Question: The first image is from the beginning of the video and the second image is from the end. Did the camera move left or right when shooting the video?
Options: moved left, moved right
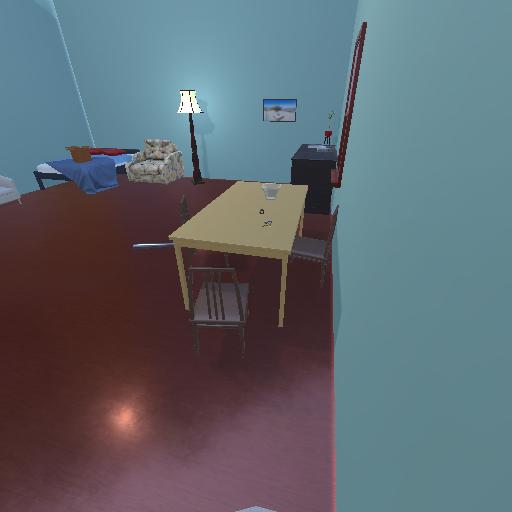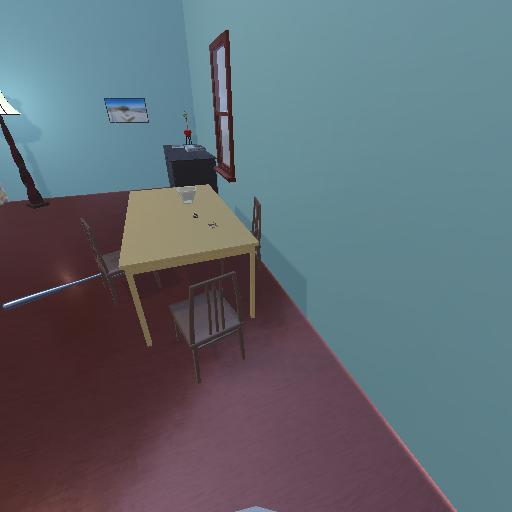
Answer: moved left